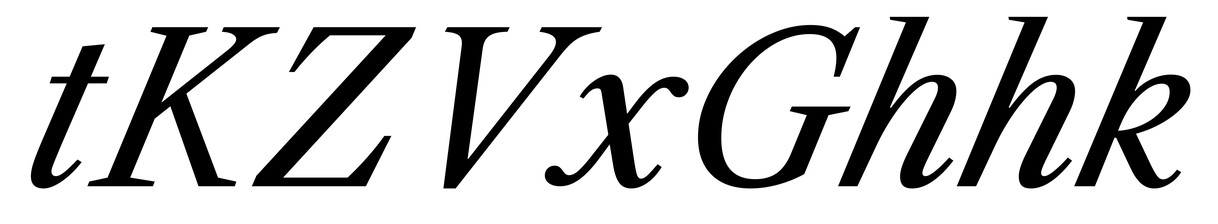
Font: LibreCaslonText-Italic_Italic